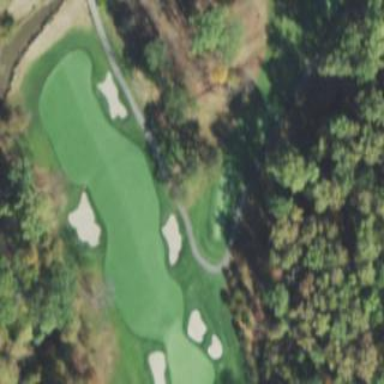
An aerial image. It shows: Grassy area designated as golf fairway.